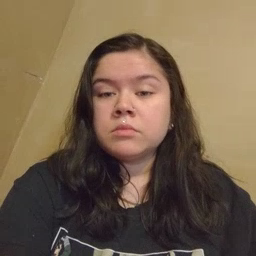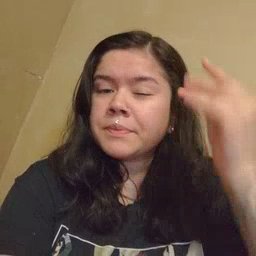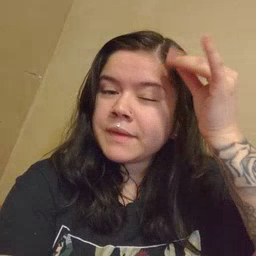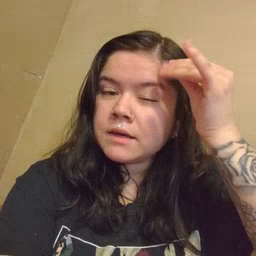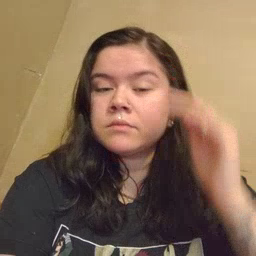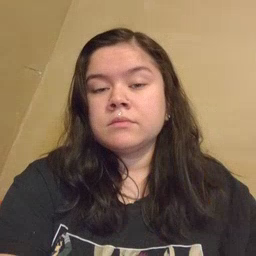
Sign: think